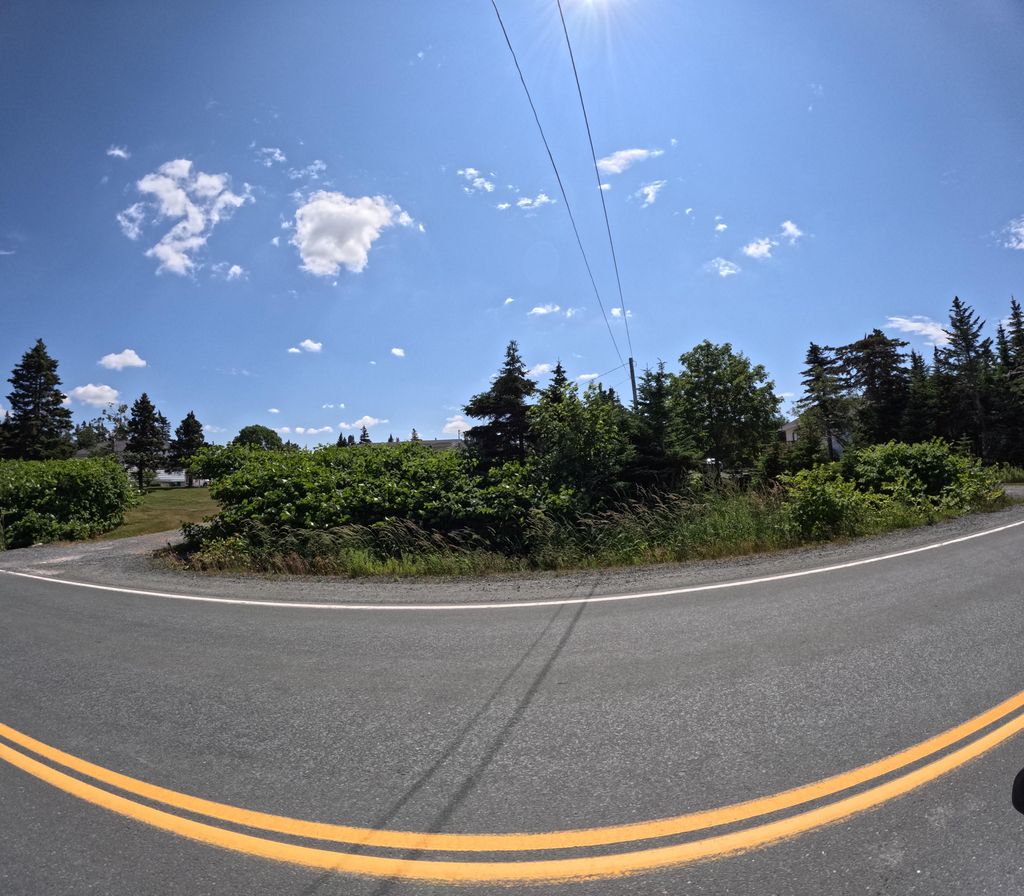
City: st_johns